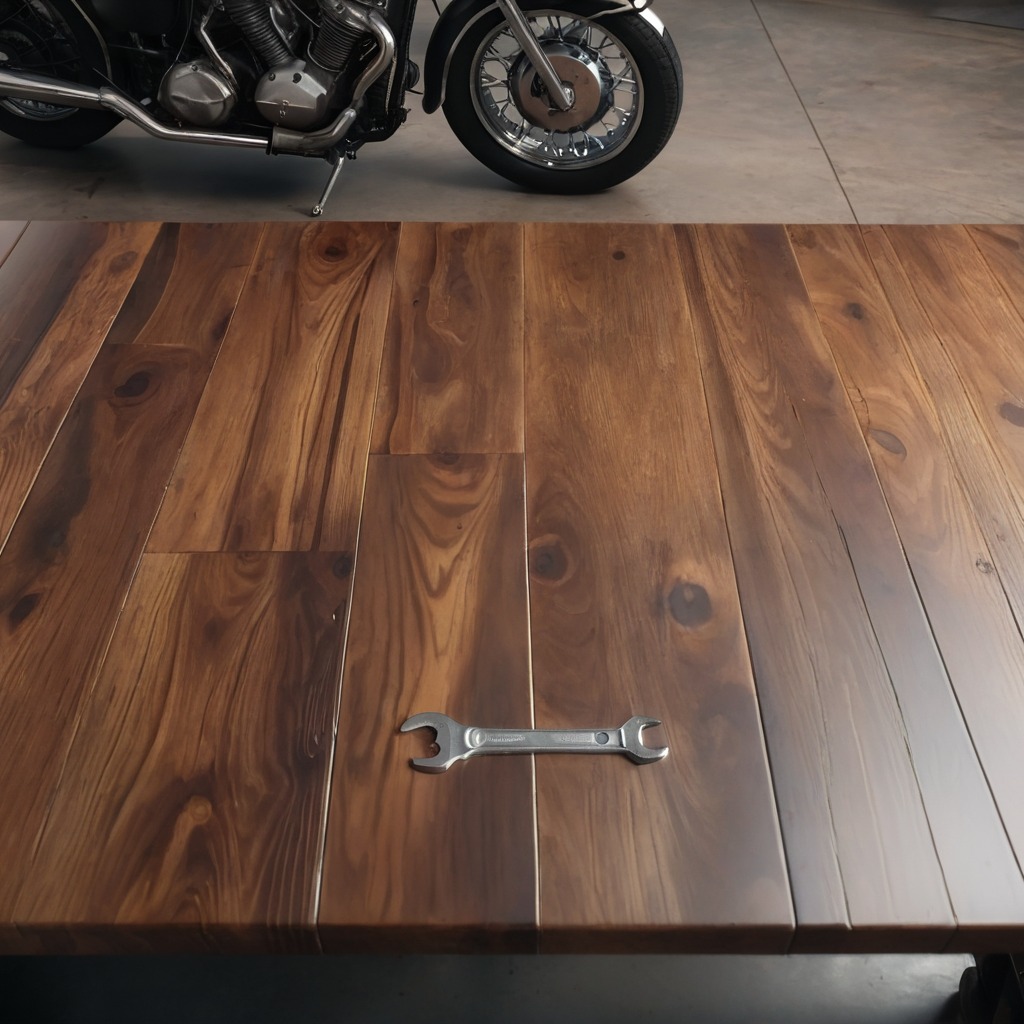
An wrench is lying on the wooden table.